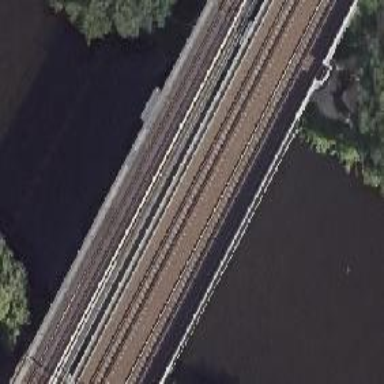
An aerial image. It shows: There is bridge in the image.